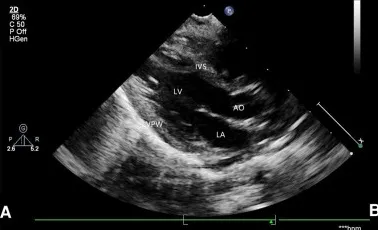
Echocardiographic findings. Echocardiography performed at the age of 3 months shows.
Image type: radiology (ultrasound)